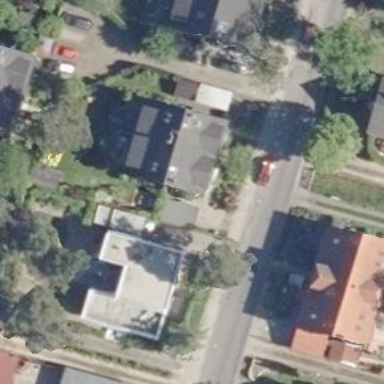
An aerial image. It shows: Simple and straightforward house.